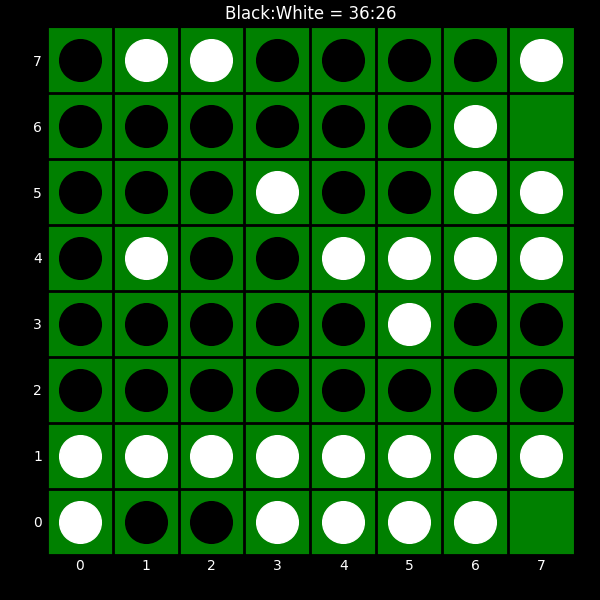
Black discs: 36
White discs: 26